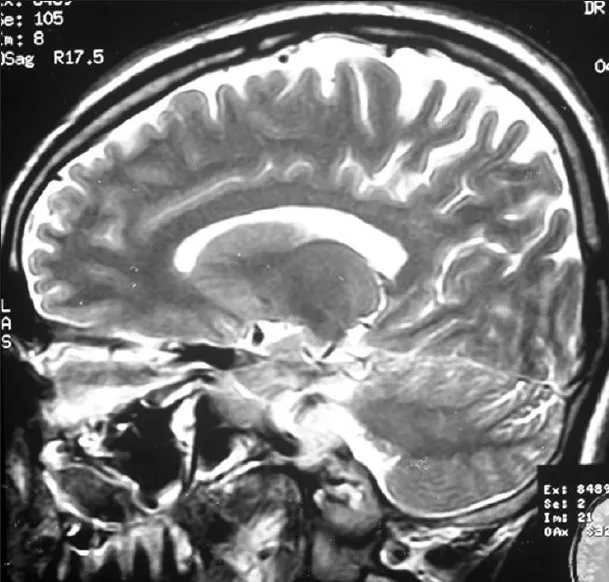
Normal T2 weighted saggital MRI brain in 2003.
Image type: radiology (mri)